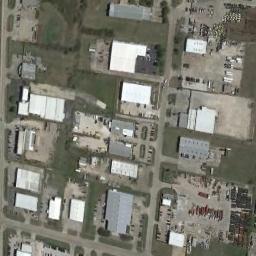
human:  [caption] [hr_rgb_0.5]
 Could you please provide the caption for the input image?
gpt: The houses in the industrial area are mainly above .

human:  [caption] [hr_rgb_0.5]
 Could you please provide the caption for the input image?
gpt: There are many houses in the industrial area .

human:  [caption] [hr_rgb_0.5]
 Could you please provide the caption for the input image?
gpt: The industrial area has some industrial equipment, Lots of workshops of different sizes and green areas .

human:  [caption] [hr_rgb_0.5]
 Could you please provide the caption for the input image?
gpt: In an industrial area, There are factories and roads, There are planned parking lots, Items are parked, And there is good greening .

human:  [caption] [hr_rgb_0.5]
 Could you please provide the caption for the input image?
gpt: There are some gray buildings and white buildings on the industrial area .